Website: crate-barrel
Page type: cross-sells
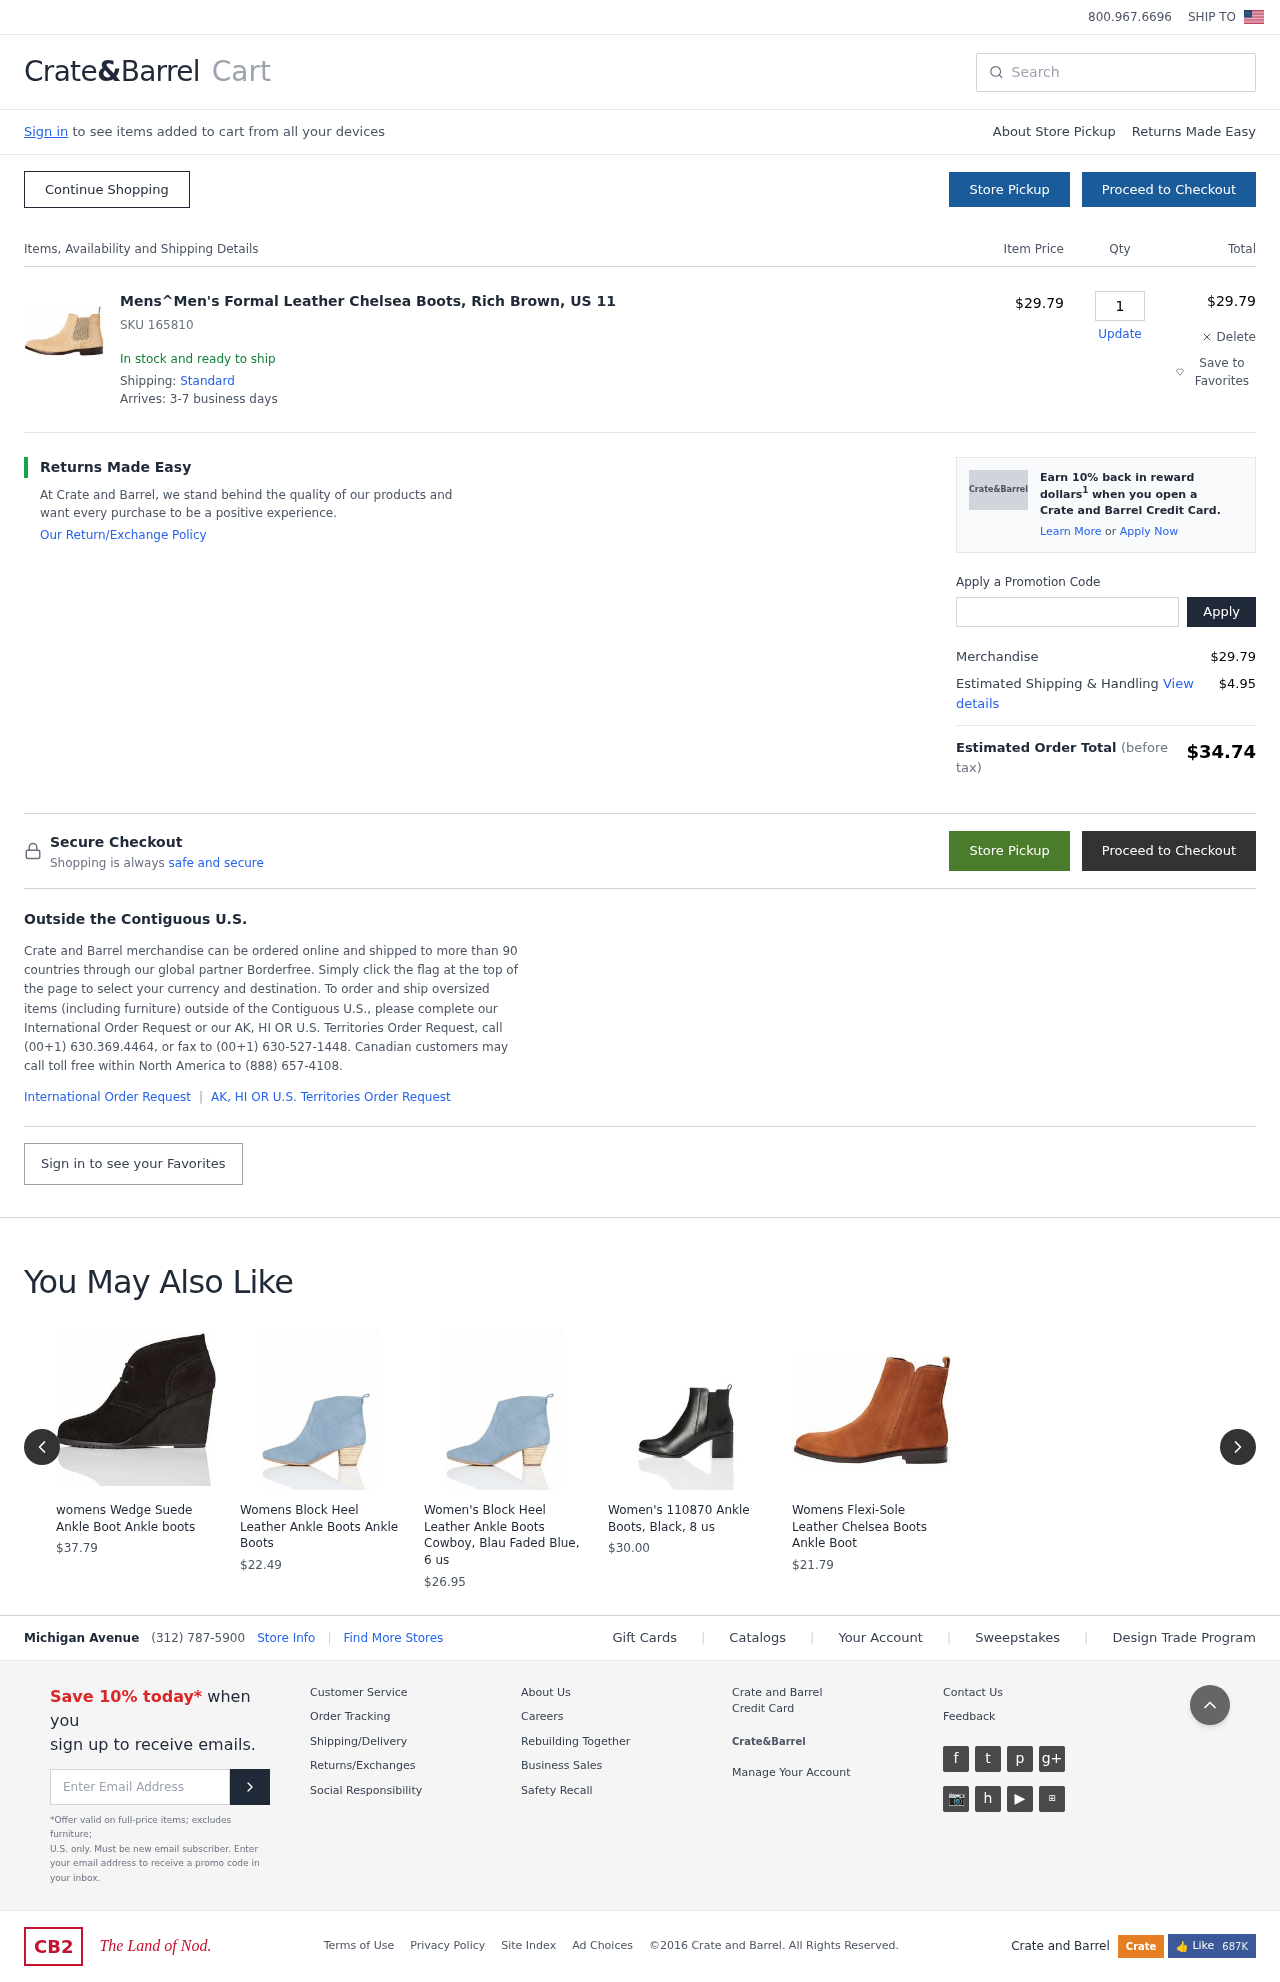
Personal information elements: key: PII_PROMO_CODE
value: PROMO98AC
Product elements: key: PRODUCT1_NAME
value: Mens^Men's Formal Leather Chelsea Boots, Rich Brown, US 11
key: PRODUCT1_PRICE
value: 29.79
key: PRODUCT1_QUANTITY
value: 1
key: PRODUCT2_NAME
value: womens Wedge Suede Ankle Boot Ankle boots
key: PRODUCT2_PRICE
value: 37.79
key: PRODUCT3_NAME
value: Womens Block Heel Leather Ankle Boots Ankle Boots
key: PRODUCT3_PRICE
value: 22.49
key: PRODUCT4_NAME
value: Women's Block Heel Leather Ankle Boots Cowboy, Blau Faded Blue, 6 us
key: PRODUCT4_PRICE
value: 26.95
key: PRODUCT5_NAME
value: Women's 110870 Ankle Boots, Black, 8 us
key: PRODUCT5_PRICE
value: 30
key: PRODUCT6_NAME
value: Womens Flexi-Sole Leather Chelsea Boots Ankle Boot
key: PRODUCT6_PRICE
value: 21.79
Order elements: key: ORDER_SKU
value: SKU 165810
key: ORDER_ITEM_TOTAL
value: $29.79
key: ORDER_SUBTOTAL
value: $29.79
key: ORDER_SHIPPING_COST
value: $4.95
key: ORDER_TOTAL
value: $34.74
Search elements: key: HEADER_SEARCH
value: Search